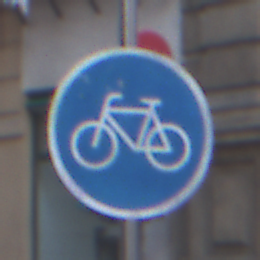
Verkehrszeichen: Radweg
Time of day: SunriseSunset
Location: Outdoor (Urban)
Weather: PartlyCloudy
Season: NotSpecified
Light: Natural